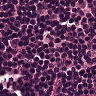
Metastatic tissue present: no